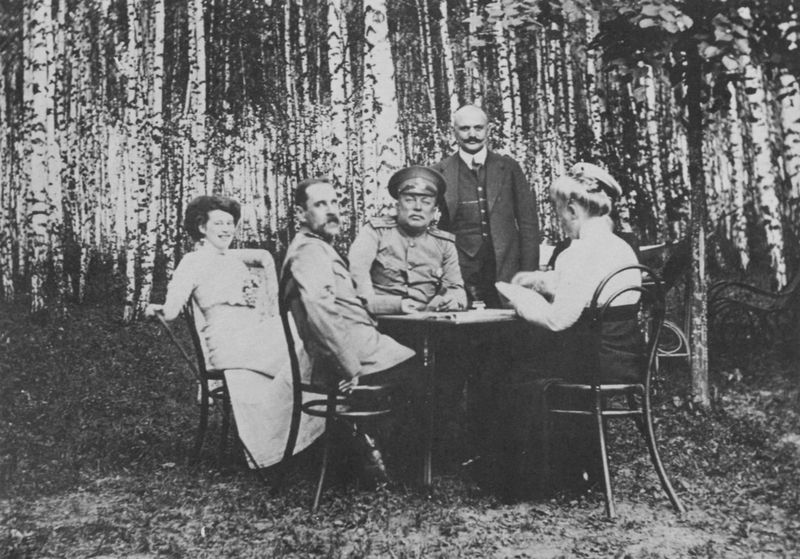
Titel: Das gesellschaftliche Leben im russischen Landhaus
Künstler: Russischer Photograph
Schlagwörter: baum, gruppe, mann, weiß, bäume, frauen, menschen, sitzen, damen, frau, grau, hut, männer, schwarz, stuhl, stühle, tisch, gras, park, wiese, bart, bärte, feier, fünf, birke, birken, familie, wald, garten, russland, soldaten, karten, kartenspiel, spielen, knöpfe, schnauzer, foto, fotografie, lachen, draußen, lichtung, schwarz weiss, uniform, soldat, offizier, thonet, birkenwald, rinde, general, gruppenfoto, ald, gruppenfotografie, birkenw, kartenspielen, schnapsglas, wirken